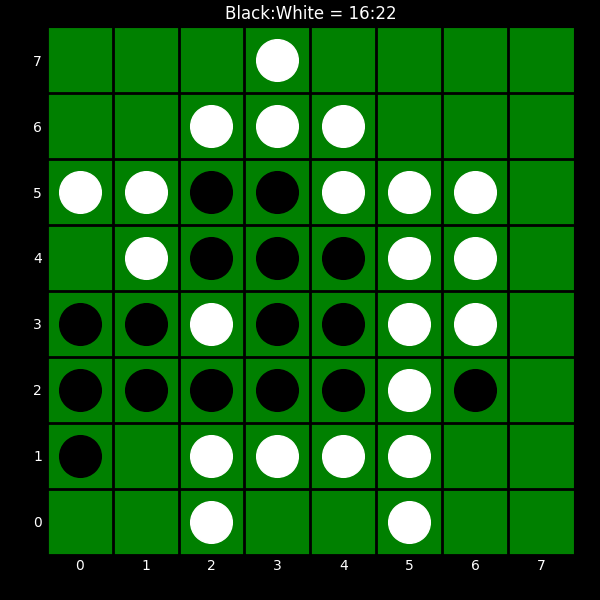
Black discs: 16
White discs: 22